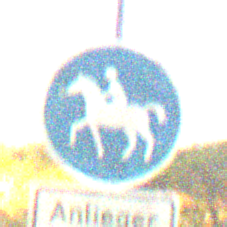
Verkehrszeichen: Reitweg
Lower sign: PersonengruppenFrei1
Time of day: Night
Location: Outdoor (Nature)
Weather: Clear
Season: NotSpecified
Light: Natural